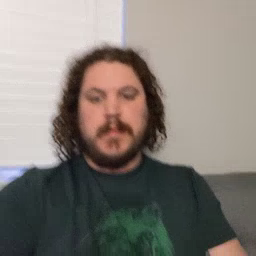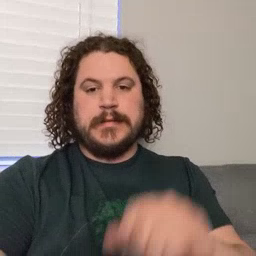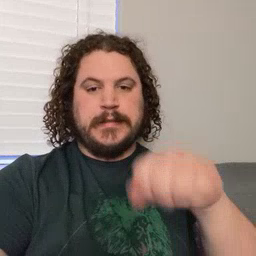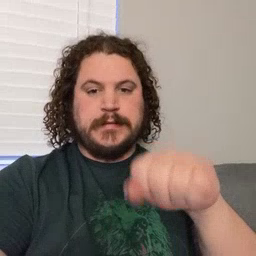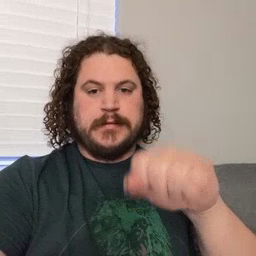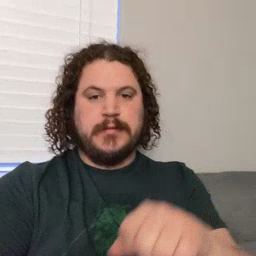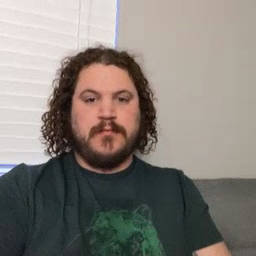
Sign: yes